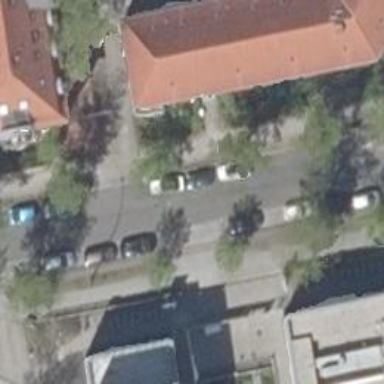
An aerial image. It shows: Residential road with asphalt surface. Sidewalks are present on both sides. Parking is available parallel to the left on the street and parallel to the right on the street side.